Question: I created a brand new WCF web application with .NET 4.5.1
I have set in IIS the Authentication to Anonymous Authentication (enabled). All the other options are disabled. The web site in IIS is set to its own application pool which run under my credential. I am the administrator of the machine. The application pool is set to use version 4.
The url is
'''
http://localhost:8885/Service1.svc
'''
The port is good.
If I use the Process Monitoring I see this output for w3wp.exe:

<URL>
Why do I get a 401 error, if I have the read-write access (the app pool is running my account)?
Server Error in '/' Application.
.
Description: An error occurred while accessing the resources required to serve this request. You might not have permission to view the requested resources.
Error message 401.3: You do not have permission to view this directory or page using the credentials you supplied (access denied due to Access Control Lists). Ask the Web server's administrator to give you access to 'C:\Users\Patrick\Documents\Visual Studio 2013\Projects\MyServiceA\MyServiceA\Service1.svc'.
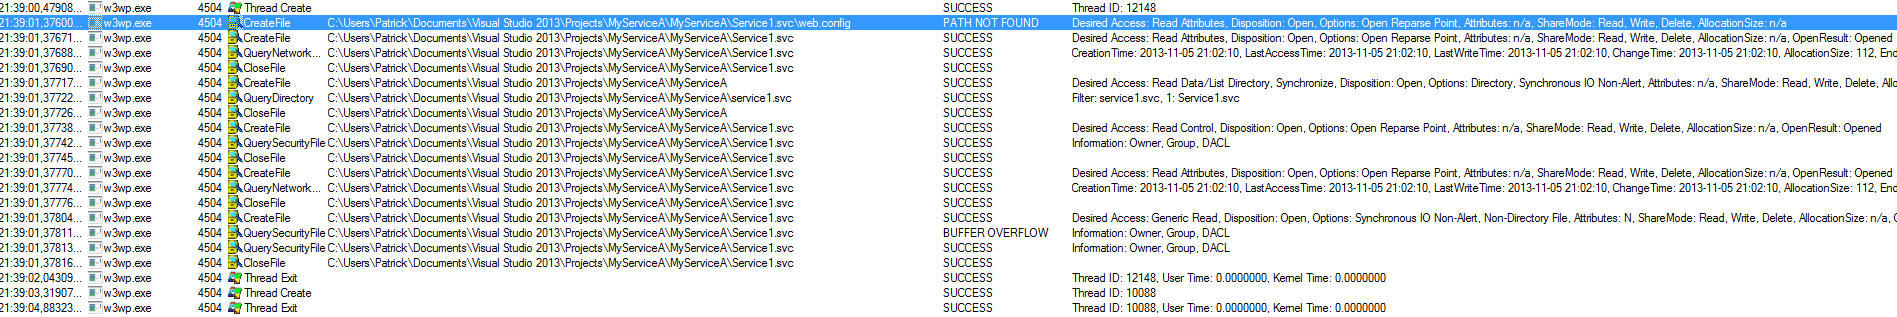
Answer: To make it works, you have to create a website in IIS and inside Visual Studio, in the property of the project, you add a virtual directory.

After, if you go into IIS, you will see an application added to your website.

From here you can access your WCF services
'''
http://localhost:8885/MyServiceA/Service1.svc
'''